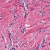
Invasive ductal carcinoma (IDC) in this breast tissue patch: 0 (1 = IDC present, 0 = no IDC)